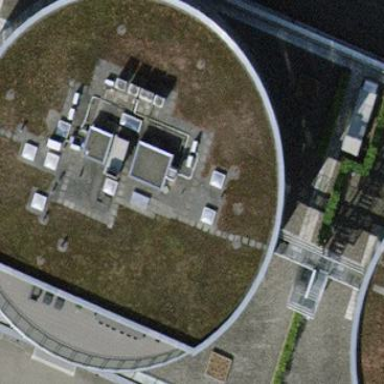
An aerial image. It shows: Office building.